九年级 · 解析几何
如图, $A B / / C D, A C 、 B D$ 交于点 $O$, 若 $D O=2, B O=5, D C=3$, 则 $A B$ 长为 ( )

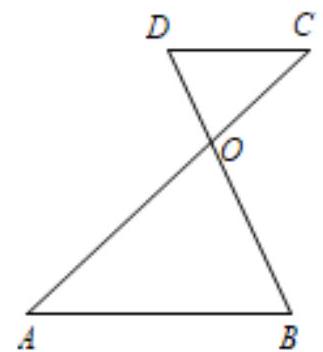
A. 6
B. $\frac{15}{2}$
C. $\frac{20}{3}$
D. $\frac{15}{4}$

答案: B
解析: 根据 $A B / / C D$ 可得 $\triangle O C D \sim \triangle O A B$, 根据相似三角形的性质可得 $\frac{D O}{B O}=\frac{D C}{A B}$, 即可得答案.

【详解】 $\because A B / / C D$,

$\therefore \triangle O C D \sim \triangle O A B$,

$\therefore \frac{D O}{B O}=\frac{D C}{A B}$,

$\because D O=2, B O=5, D C=3$,

$\therefore \frac{2}{5}=\frac{3}{A B}$,

解得: $A B=\frac{15}{2}$.

故选: B.

【点睛】本题考查相似三角形的判定与性质, 熟练掌握相似三角形的判定定理是解题关键.